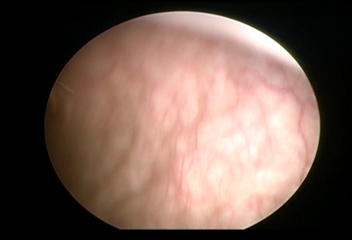
Modality: WLC
Class: Normal mucosa
Bladder cancer association: No